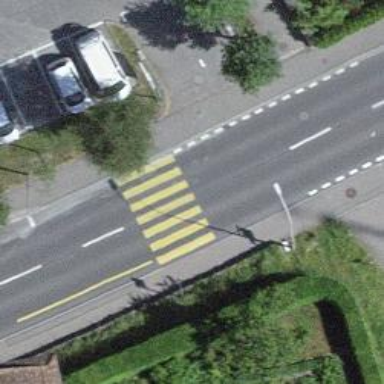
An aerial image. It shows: Uncontrolled zebra crossing with notable zebra markings.